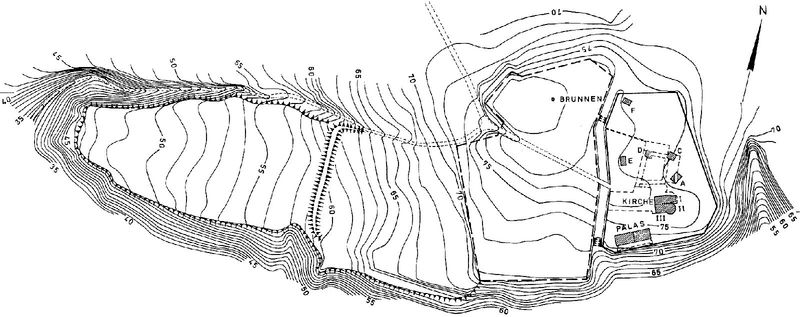
Titel: Residenz der Graugrafen in Hochelten am Niederrhein
Standort: Hochelten (EU - Niederrhein)
Schlagwörter: berg, weiß, landschaft, stadt, grau, schwarz, skizze, zeichnung, anlage, gebäude, weg, architektur, hügel, norden, kirche, wege, brunnen, garten, ansicht, gebirge, gelände, linien, vogelperspektive, grube, zahlen, straßen, ruine, burg, palast, draufsicht, schwarzweiß, text, beschriftung, schema, karte, mappe, plan, landkarte, grund, sporn, brunne, akropolis, grundriss, palais, lageplan, stadtplan, lage, palas, grundris, zeichnnung, landschaftsarchitektur, ausgrabung, höhenburg, windrose, höhen, nord, goten, sadt, koten, muräne, höhenlinien, höhengrad, gelnde, raumplanung, kothe, kothen, daorf, zplan, statdplan